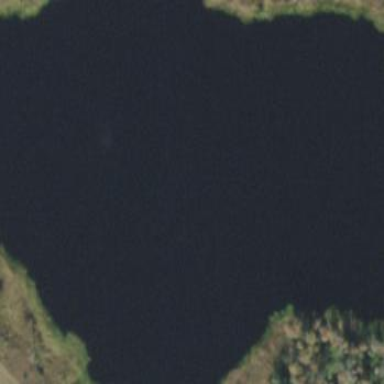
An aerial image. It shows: Serene pond surrounded by nature.